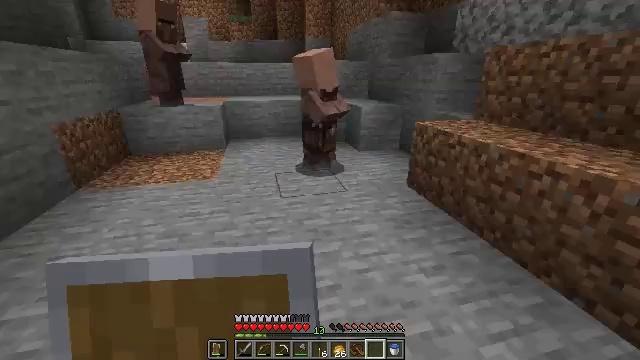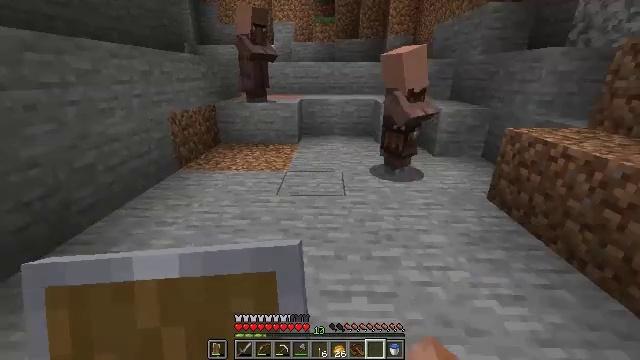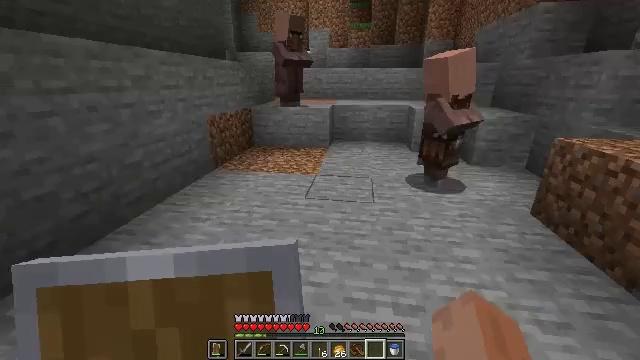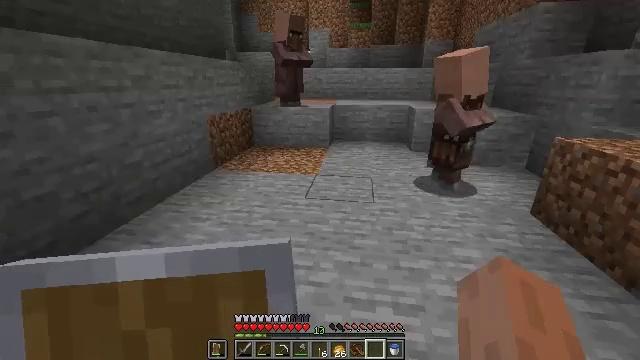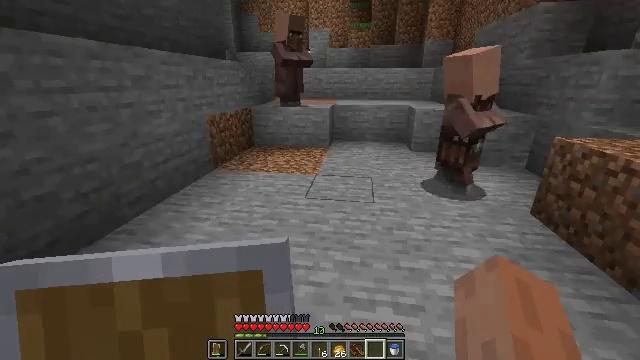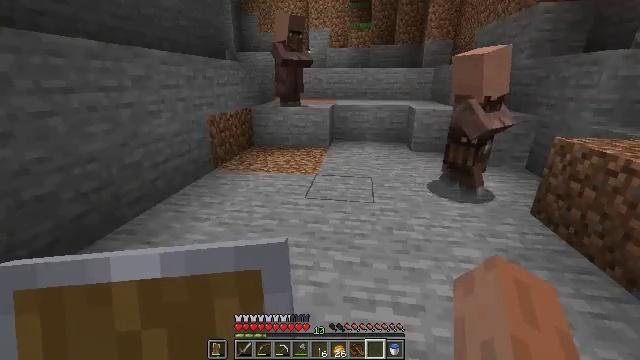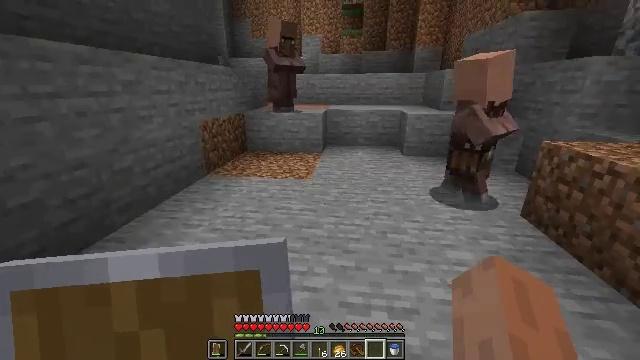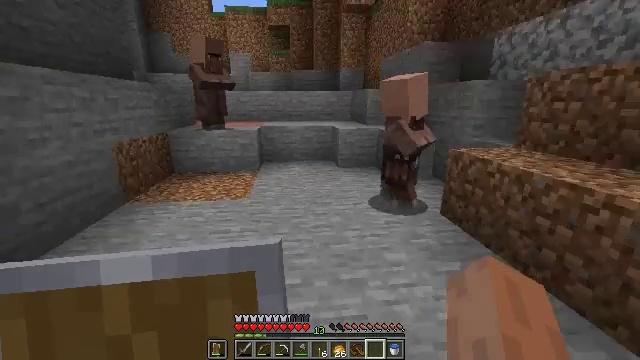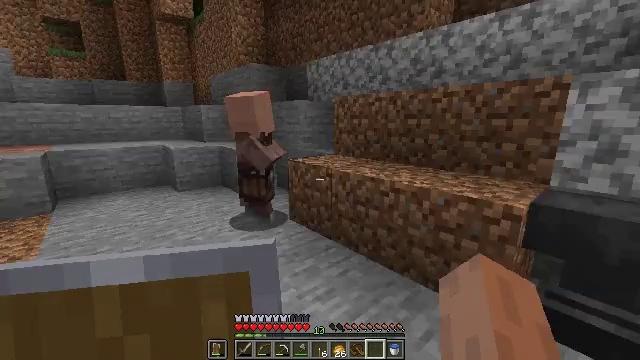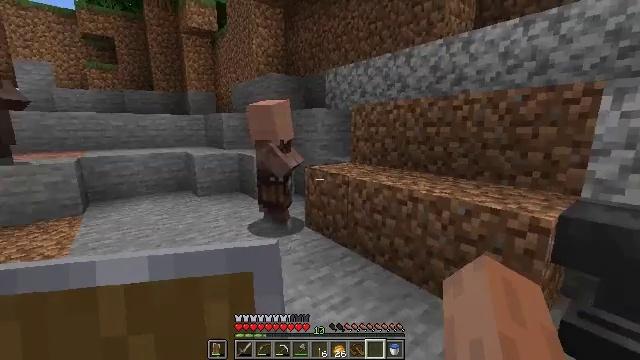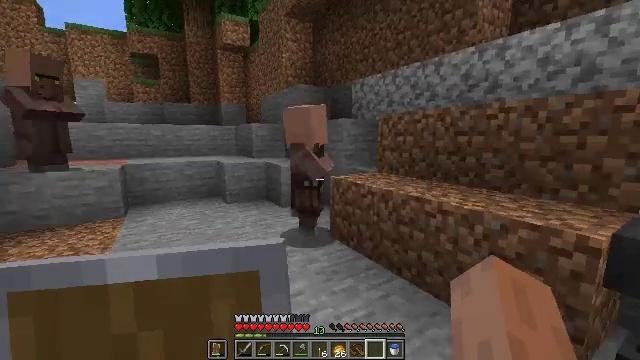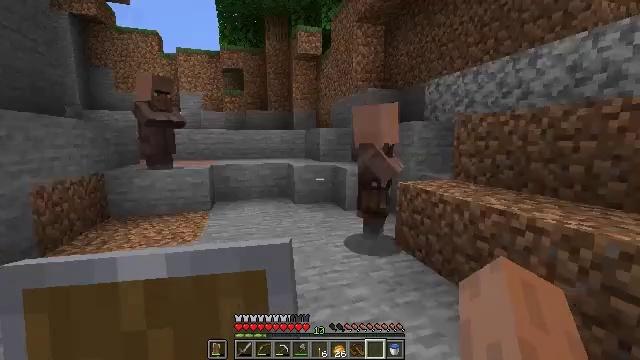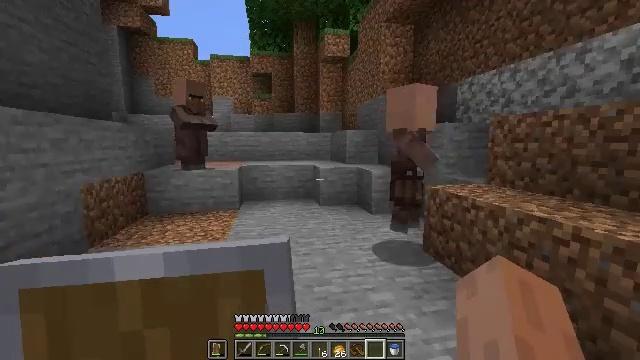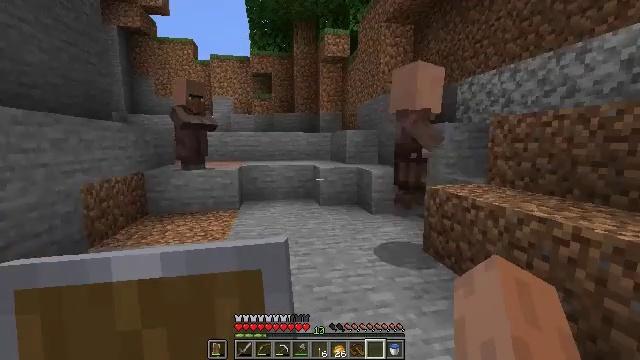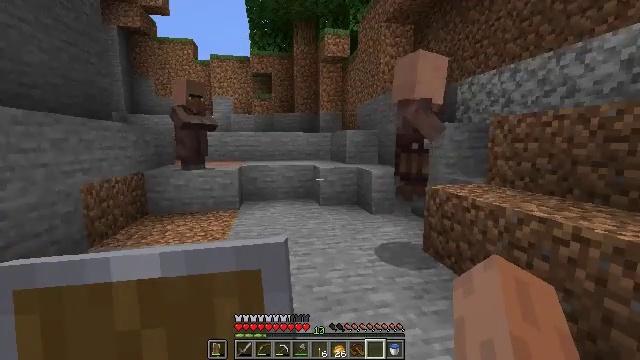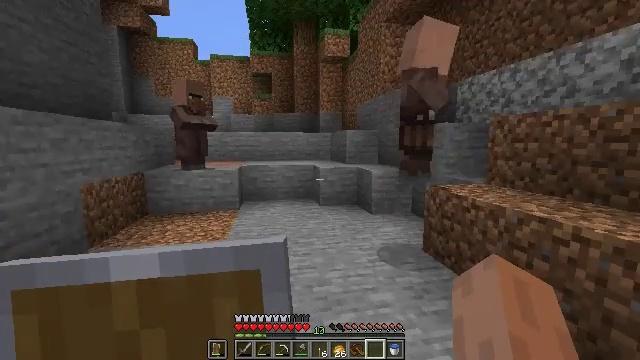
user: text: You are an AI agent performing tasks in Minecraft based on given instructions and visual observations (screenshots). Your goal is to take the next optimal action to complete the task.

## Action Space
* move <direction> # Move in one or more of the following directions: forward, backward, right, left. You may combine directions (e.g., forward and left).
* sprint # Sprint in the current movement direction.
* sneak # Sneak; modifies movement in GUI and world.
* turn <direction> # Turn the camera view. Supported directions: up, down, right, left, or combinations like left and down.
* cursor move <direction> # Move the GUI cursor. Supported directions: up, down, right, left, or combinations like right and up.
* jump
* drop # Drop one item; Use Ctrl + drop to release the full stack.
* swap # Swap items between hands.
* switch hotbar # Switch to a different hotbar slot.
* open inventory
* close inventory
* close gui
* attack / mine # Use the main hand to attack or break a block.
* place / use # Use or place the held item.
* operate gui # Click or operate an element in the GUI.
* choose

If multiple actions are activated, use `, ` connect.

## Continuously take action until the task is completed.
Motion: motion action
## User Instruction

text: Smash the anvil with a pickaxe.
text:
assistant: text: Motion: turn left
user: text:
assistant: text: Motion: turn left and up
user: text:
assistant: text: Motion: no_op
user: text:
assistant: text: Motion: no_op
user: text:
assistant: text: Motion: no_op
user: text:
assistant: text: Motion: turn right and up
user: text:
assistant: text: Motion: turn right and up
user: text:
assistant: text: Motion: turn right and up
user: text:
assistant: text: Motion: turn left and up
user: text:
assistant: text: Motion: turn left and up
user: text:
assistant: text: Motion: turn left
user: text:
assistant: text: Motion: turn left
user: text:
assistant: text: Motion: no_op
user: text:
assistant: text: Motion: no_op
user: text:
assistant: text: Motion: no_op
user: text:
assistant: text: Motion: no_op
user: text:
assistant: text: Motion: no_op
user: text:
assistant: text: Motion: no_op
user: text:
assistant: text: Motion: turn right and up
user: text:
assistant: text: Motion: turn right and up
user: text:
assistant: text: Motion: turn right and up
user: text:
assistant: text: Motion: no_op
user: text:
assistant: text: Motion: turn left and up
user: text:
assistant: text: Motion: no_op
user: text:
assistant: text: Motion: no_op
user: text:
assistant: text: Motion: no_op
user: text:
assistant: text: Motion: move forward, turn up
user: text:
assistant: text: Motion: move forward, turn up
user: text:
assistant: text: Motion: move forward, turn up
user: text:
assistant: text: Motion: move forward, turn up